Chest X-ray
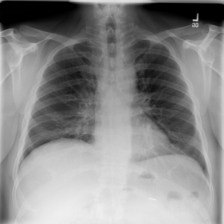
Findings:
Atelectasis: positive
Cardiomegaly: negative
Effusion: negative
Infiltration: negative
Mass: negative
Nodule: negative
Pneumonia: negative
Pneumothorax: negative
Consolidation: negative
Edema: negative
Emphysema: negative
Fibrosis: negative
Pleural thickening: negative
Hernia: negative